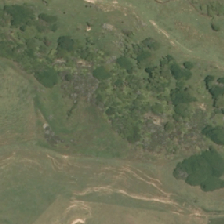
Land cover: deciduous_hardwood